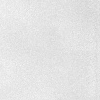
Atmospheric dust classification: dusty